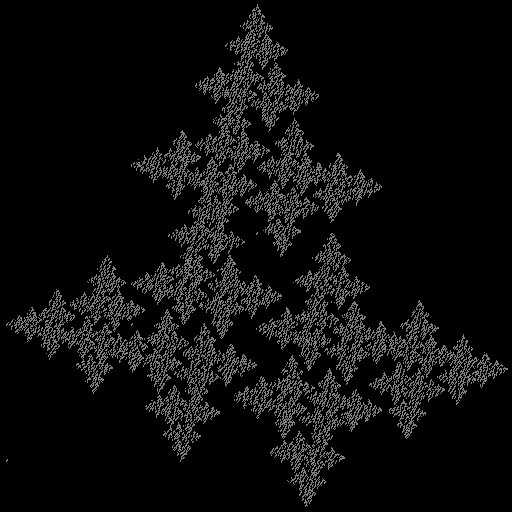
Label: crystal